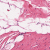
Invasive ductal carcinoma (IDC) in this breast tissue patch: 0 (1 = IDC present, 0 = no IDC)